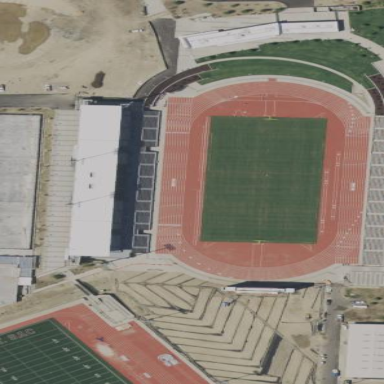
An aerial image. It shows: American football pitch.